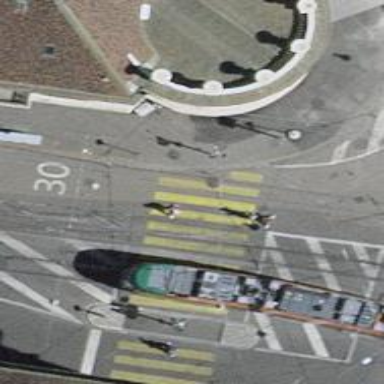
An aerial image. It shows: Crossing with zebra markings controlled by traffic signals.